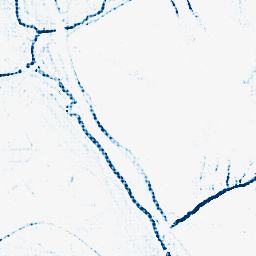
Category: morphological
Decomposition family: morphological_rect
Decomposition parameters: operation: closing
width: 5
height: 5
Upsampling method: sinc_blackman
Upsampling parameters: scale: 8
kernel_size: 8
Upsampling scale: 8